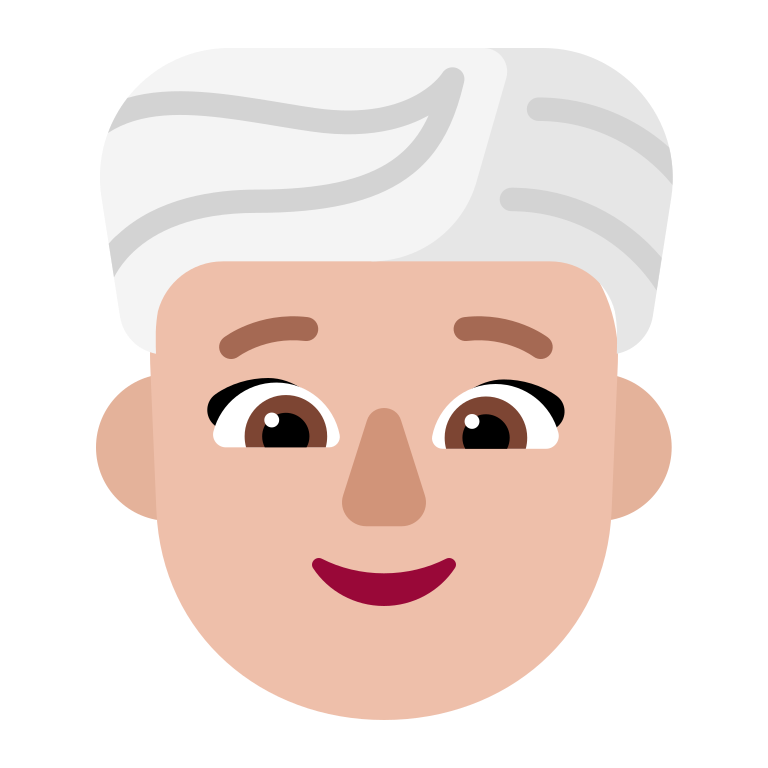
woman wearing turban flat  light